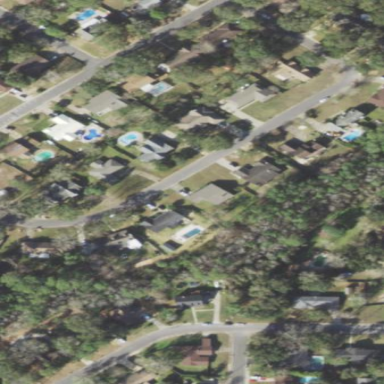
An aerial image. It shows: This residential area consists of single-family homes.